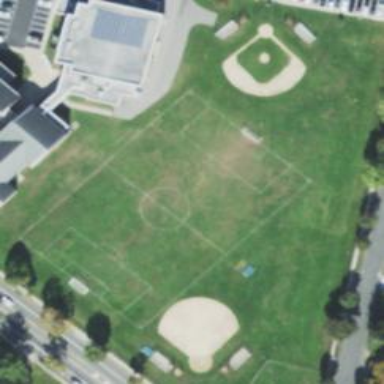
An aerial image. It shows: Baseball pitch for leisure and sports activities.